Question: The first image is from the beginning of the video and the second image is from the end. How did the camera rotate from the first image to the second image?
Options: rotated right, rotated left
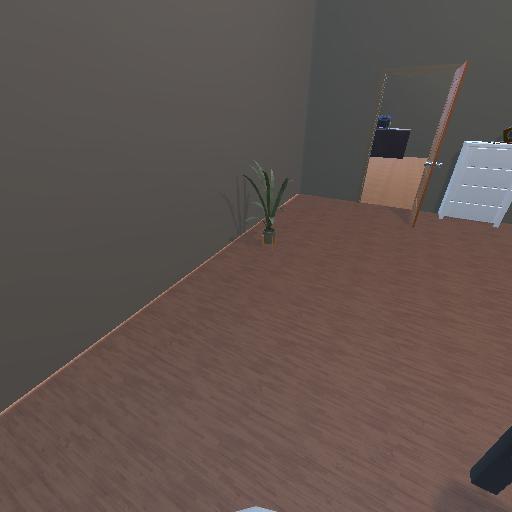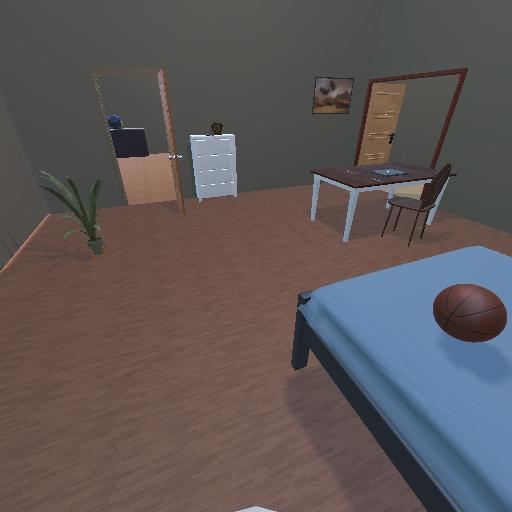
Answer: rotated right